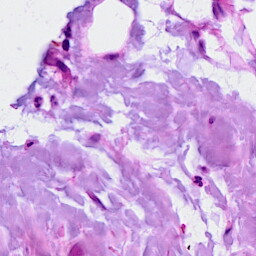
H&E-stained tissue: Breast